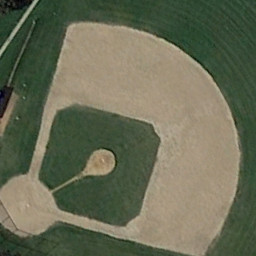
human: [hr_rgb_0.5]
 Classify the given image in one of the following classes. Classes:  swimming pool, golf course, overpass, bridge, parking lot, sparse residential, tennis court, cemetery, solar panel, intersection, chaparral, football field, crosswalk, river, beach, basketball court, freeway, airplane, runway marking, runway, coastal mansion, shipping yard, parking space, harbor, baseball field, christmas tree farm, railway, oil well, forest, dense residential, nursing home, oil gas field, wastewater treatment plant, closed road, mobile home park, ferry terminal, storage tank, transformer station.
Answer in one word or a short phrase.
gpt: baseball field